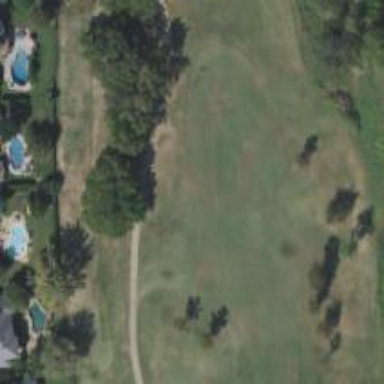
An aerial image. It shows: Golf hole.